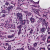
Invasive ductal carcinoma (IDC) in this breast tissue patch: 0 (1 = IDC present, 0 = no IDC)